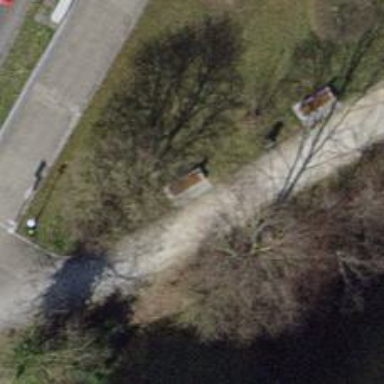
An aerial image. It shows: Brown bench.